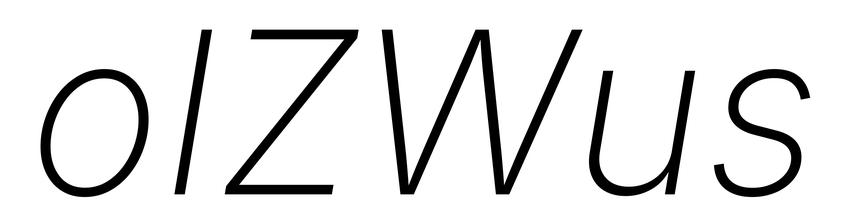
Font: Inter-Italic_ExtraLight_Italic